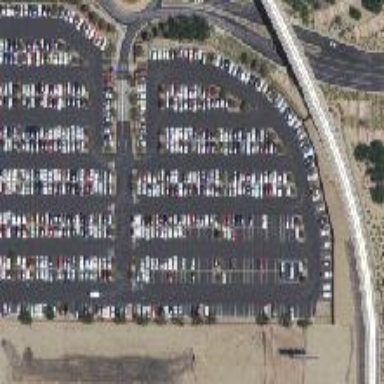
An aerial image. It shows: Parking area with asphalt surface.